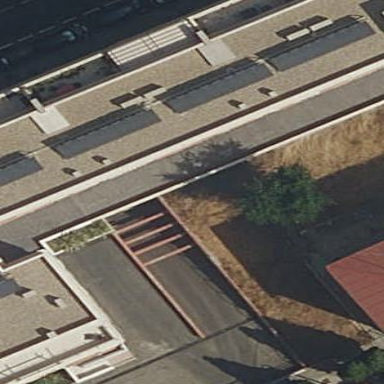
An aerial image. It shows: Part of building.